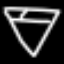
Label: diamond